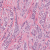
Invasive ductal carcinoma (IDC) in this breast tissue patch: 1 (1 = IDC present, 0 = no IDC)